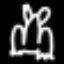
Label: frog